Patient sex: F
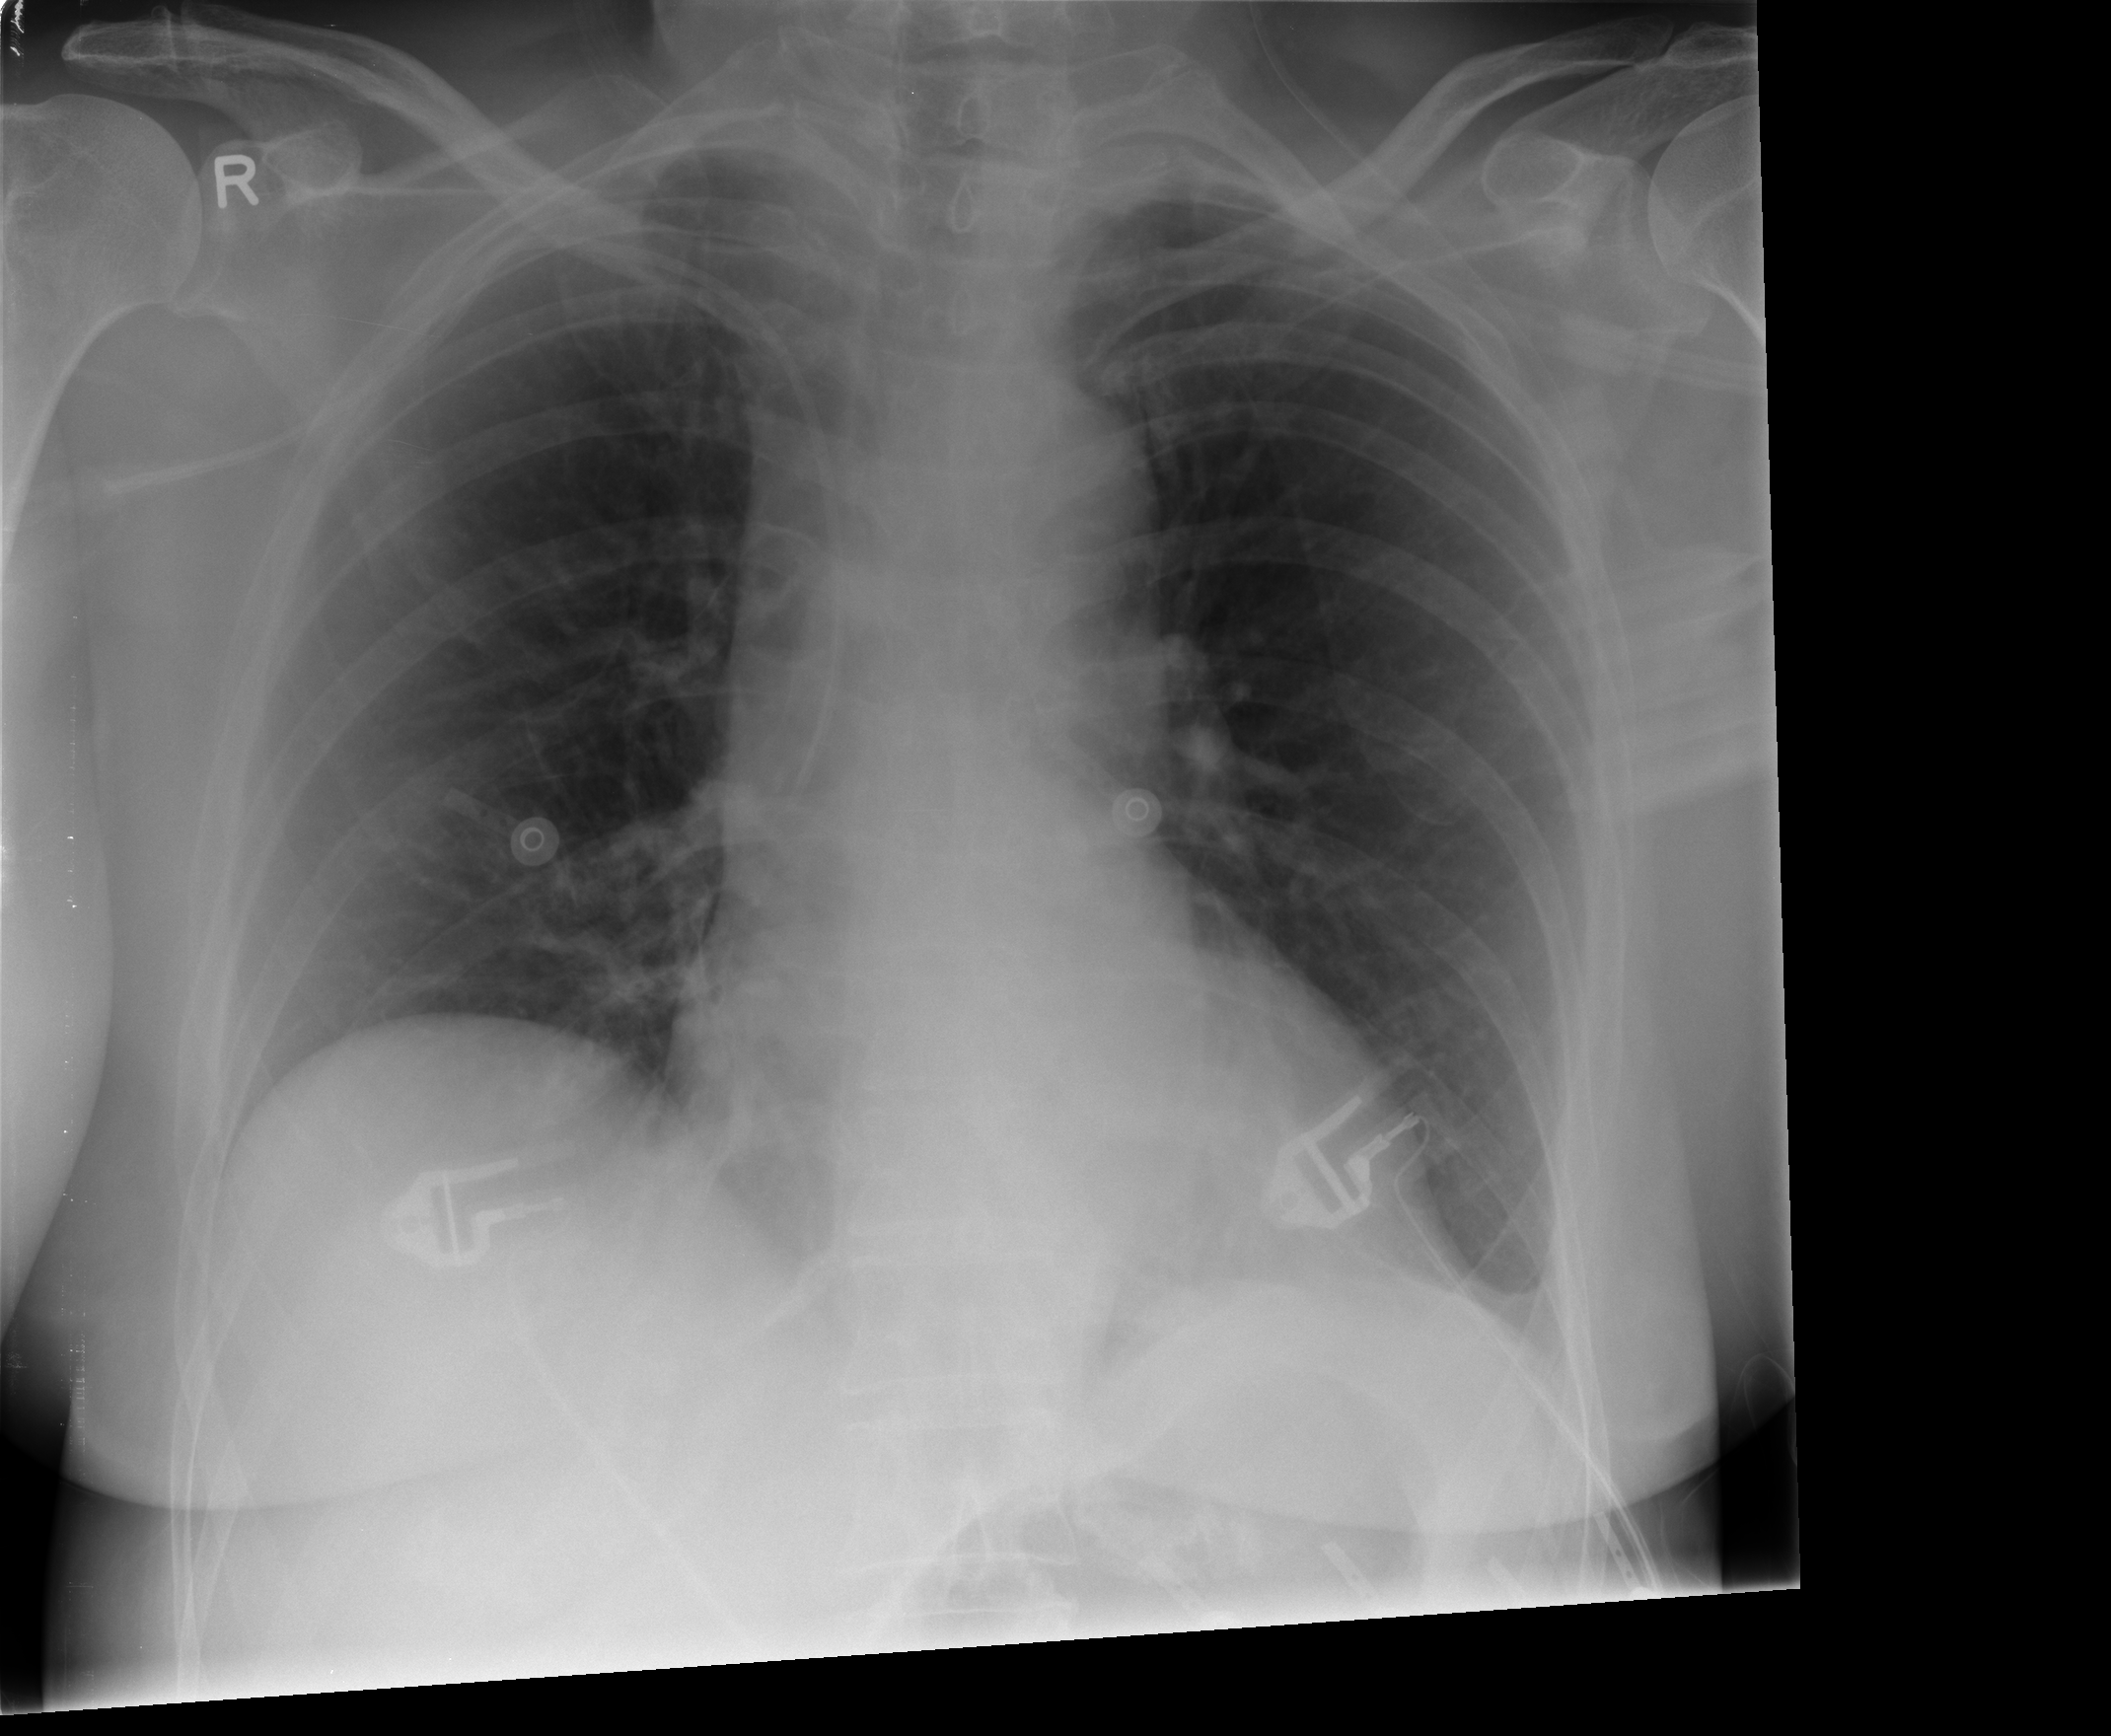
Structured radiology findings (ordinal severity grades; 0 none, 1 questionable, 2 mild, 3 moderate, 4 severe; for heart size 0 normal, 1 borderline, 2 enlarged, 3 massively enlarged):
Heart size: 0
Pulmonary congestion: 1
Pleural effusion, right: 0
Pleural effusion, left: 0
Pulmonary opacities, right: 0
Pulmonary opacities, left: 0
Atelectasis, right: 0
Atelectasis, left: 0